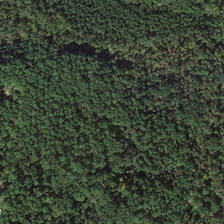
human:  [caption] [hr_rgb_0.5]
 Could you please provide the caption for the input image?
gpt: many green trees form a piece of forest .

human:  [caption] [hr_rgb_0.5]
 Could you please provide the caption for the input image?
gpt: many green trees form a piece of forest .

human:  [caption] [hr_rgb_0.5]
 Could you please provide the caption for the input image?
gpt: many green trees form a piece of forest .

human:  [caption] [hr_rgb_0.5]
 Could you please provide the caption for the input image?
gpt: many green trees form a piece of forest .

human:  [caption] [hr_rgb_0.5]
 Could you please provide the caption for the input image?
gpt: many green trees form a piece of forest .